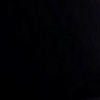
Label: space